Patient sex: F
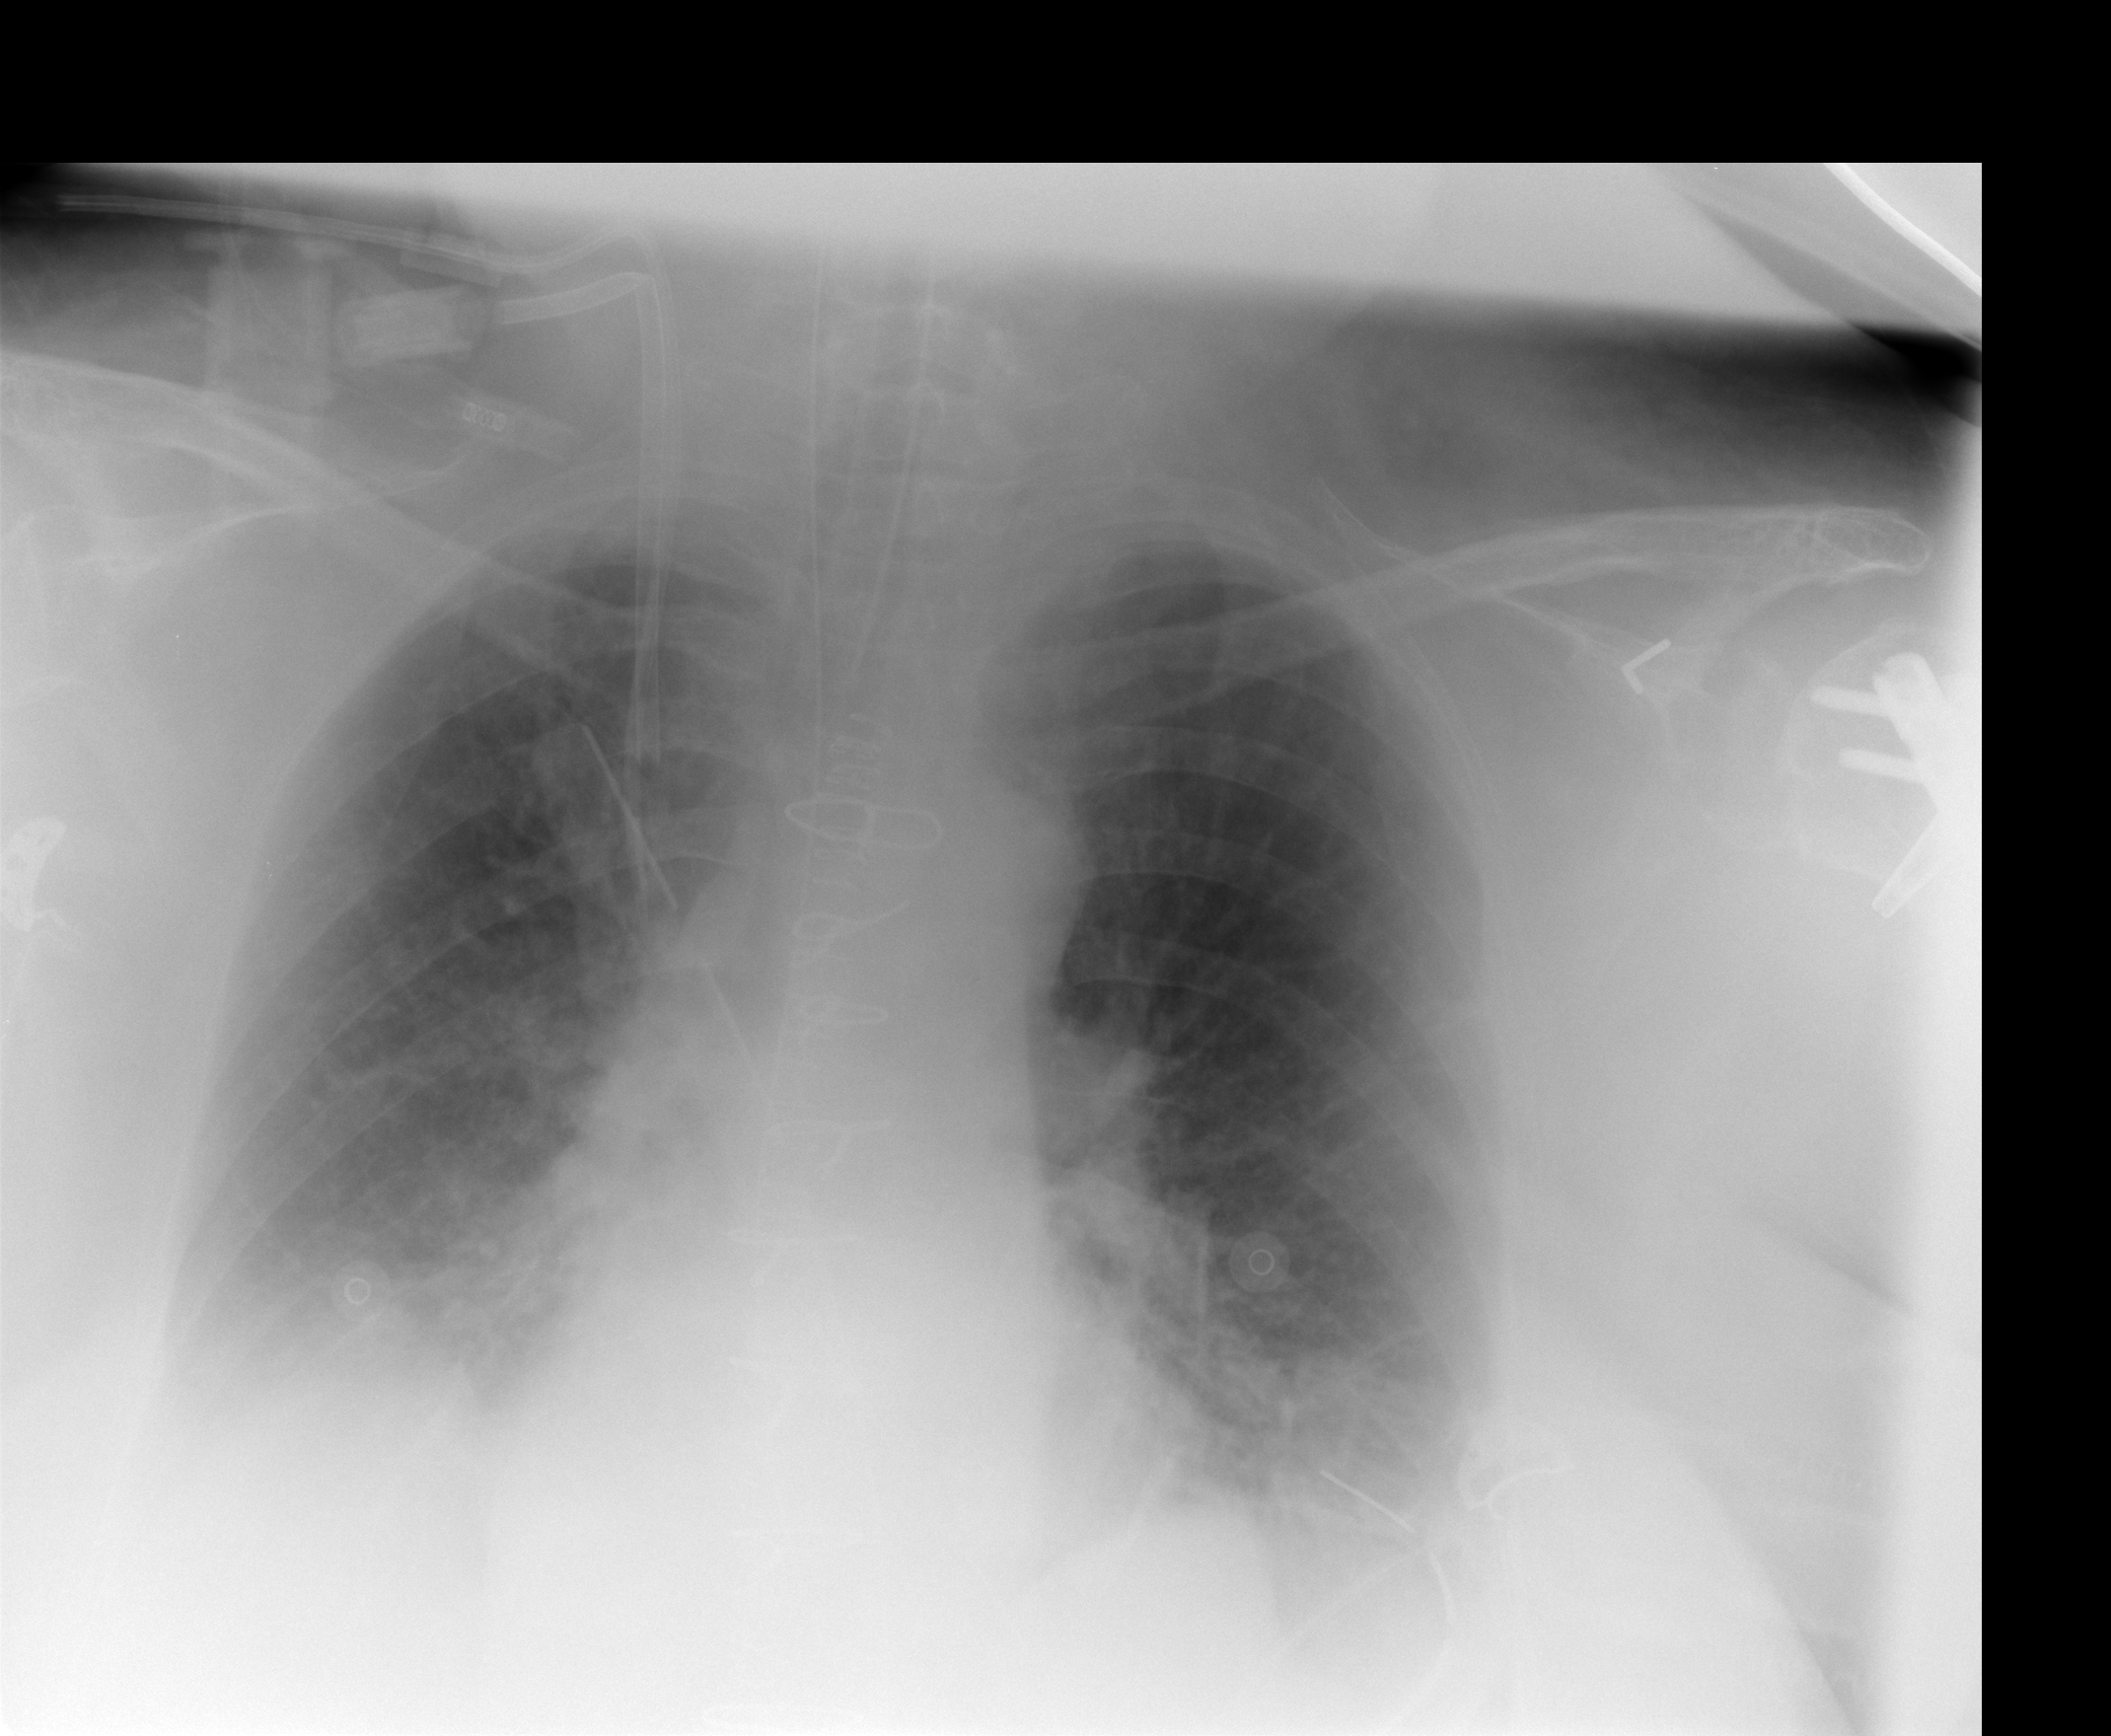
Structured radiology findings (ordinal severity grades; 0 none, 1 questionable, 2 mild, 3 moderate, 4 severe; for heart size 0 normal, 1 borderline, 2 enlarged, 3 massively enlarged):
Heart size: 1
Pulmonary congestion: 2
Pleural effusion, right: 2
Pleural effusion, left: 2
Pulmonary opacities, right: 1
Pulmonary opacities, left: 1
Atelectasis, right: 0
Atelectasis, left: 0